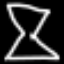
Label: hourglass